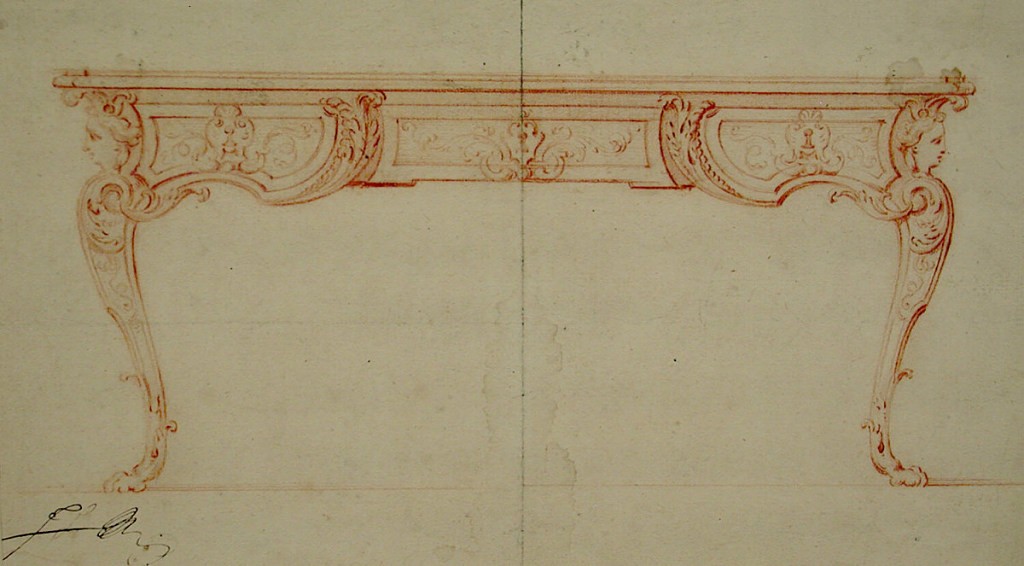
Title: Elevation of a Writing Desk [Bureau Plat]
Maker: Gilles-Marie Oppenord, French, 1672–1742
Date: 1675–1700
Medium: Red chalk on cream laid paper, lined
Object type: Drawing
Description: Flat writing desk with scrolled legs composed of lions feet.  Women's heads with wings support desk top.  Front panel consisting of central drawer divided from side panels by symetrically placed C-scrolls decorated with acanthus leaves.